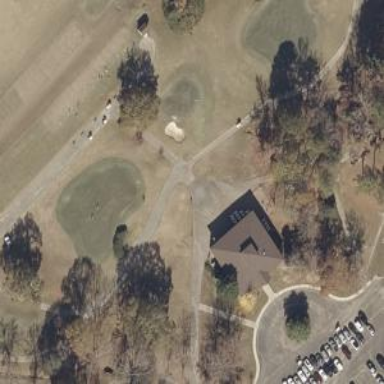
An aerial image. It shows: Path for both roads and golfers.